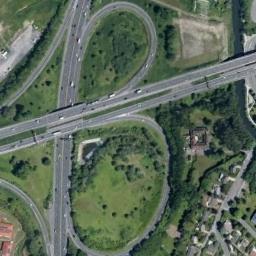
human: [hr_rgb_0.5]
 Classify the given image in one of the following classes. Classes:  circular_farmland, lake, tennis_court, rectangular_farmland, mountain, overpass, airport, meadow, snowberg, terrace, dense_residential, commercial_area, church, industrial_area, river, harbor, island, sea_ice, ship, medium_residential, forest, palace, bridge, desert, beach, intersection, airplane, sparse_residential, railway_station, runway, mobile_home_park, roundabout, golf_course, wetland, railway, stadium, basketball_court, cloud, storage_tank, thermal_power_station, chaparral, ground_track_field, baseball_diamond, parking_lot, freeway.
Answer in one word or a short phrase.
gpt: overpass